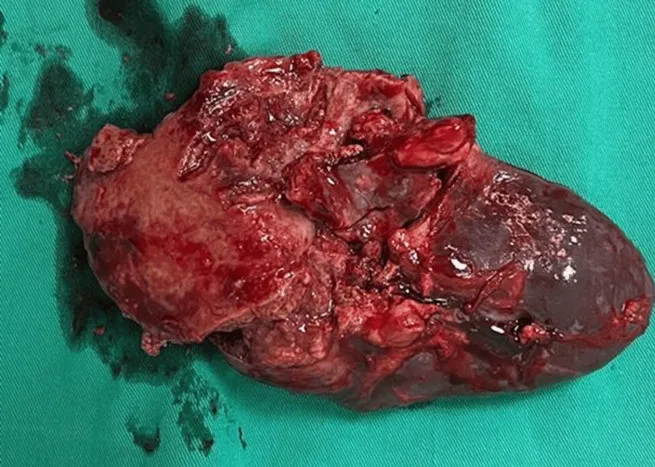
Splenectomy specimen showing a fragmented spleen with areas of necrosis.
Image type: medical_photograph (other_medical_photograph)